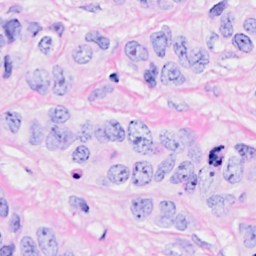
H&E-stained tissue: Breast